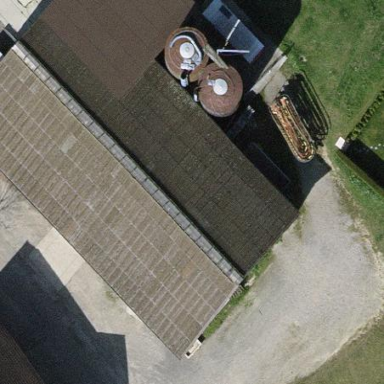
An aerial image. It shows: Farmyard area.